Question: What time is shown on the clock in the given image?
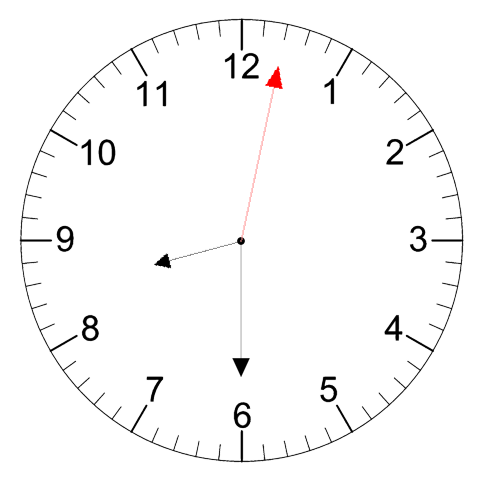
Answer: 08:30:02